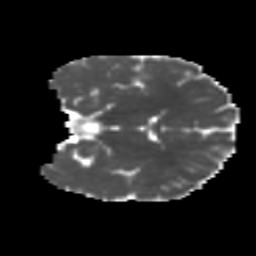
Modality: MD
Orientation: coronal
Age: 15
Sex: male
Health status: ill
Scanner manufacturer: ge
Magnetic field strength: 3 T
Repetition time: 6.752 s
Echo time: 0.079 s